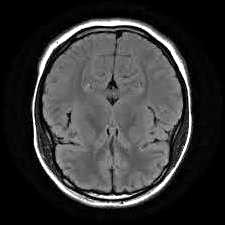
Label: notumor